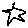
Label: star